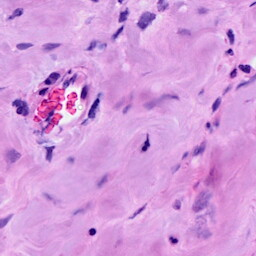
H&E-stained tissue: Breast